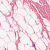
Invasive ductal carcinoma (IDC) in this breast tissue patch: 0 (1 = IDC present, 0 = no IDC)